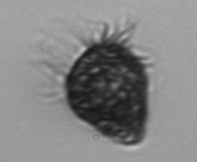
Label: Ciliophora